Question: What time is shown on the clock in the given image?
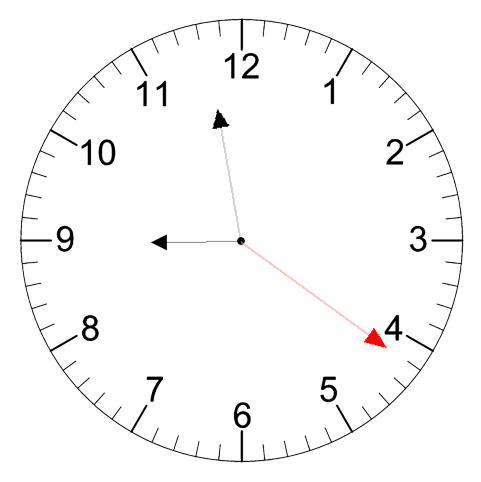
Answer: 08:58:21